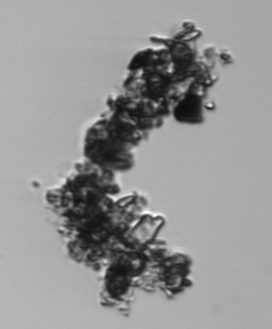
Label: Thalassiosira_TAG_external_detritus